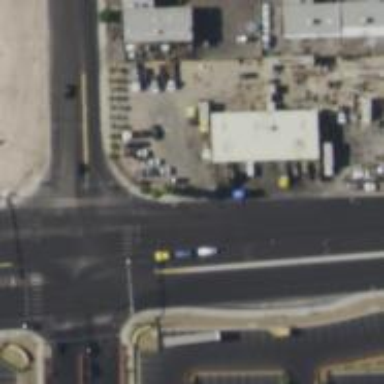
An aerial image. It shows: Solid stop line on the road marking.